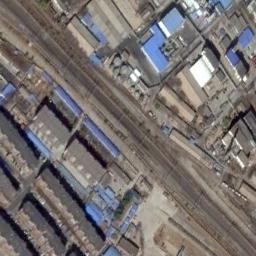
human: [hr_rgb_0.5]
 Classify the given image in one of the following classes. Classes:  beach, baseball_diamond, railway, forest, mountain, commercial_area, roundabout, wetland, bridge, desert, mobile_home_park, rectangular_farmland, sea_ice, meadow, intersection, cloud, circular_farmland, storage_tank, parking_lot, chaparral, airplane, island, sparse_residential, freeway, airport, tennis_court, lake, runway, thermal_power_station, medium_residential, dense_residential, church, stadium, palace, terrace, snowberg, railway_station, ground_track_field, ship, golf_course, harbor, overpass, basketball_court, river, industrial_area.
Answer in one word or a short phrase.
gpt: railway